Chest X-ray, PA view. Patient: 30 years old, sex M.
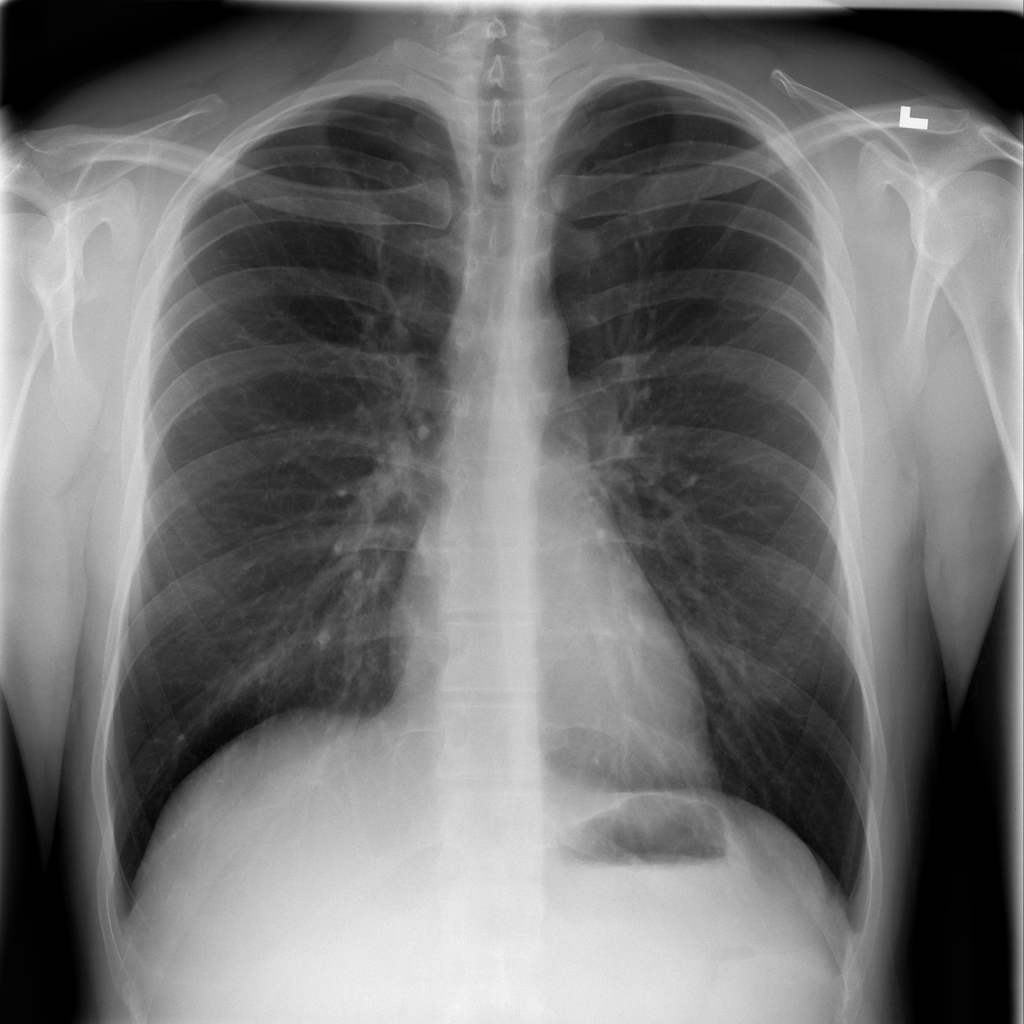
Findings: No Finding